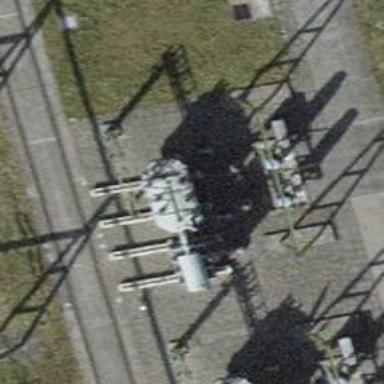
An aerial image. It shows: Power line in the image.